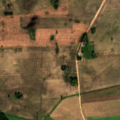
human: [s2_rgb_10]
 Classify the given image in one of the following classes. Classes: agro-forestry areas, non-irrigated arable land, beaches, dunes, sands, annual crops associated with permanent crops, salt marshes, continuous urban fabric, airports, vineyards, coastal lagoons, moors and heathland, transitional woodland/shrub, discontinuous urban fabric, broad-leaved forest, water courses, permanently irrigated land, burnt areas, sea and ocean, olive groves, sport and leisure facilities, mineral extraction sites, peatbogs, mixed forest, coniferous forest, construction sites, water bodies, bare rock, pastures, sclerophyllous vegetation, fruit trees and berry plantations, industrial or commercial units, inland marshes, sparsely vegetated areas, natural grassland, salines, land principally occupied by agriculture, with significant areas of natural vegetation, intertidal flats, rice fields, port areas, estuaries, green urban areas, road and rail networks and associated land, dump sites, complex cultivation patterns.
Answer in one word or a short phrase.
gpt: non-irrigated arable land, mixed forest